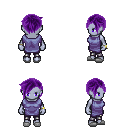
a pixel art fantasy rpg character, female body template, dark elf, purple skin, chain tabard jacket, metal pants, purple pixie cut hairstyle, bracelets, white slippers, four views (front, back, left, right), 2x2 character sprite sheet, small pixel art, hard edges, no anti-aliasing